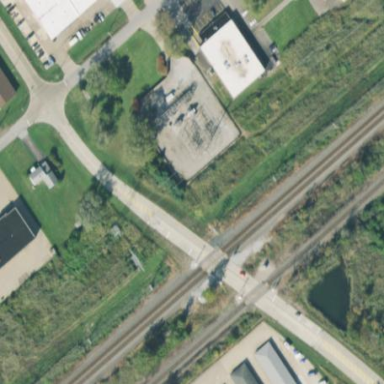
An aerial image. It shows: Substation with power equipment.